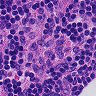
Metastatic tissue present: no